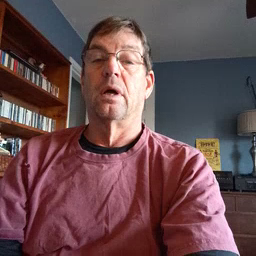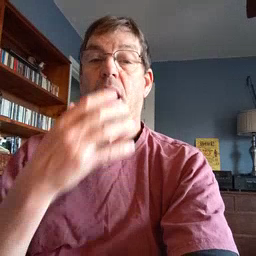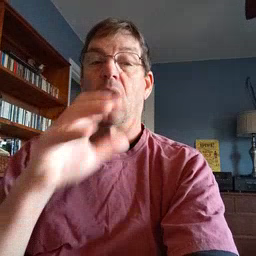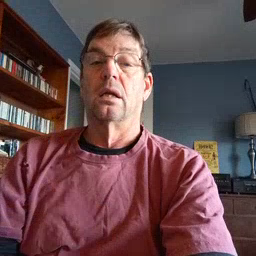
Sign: hot